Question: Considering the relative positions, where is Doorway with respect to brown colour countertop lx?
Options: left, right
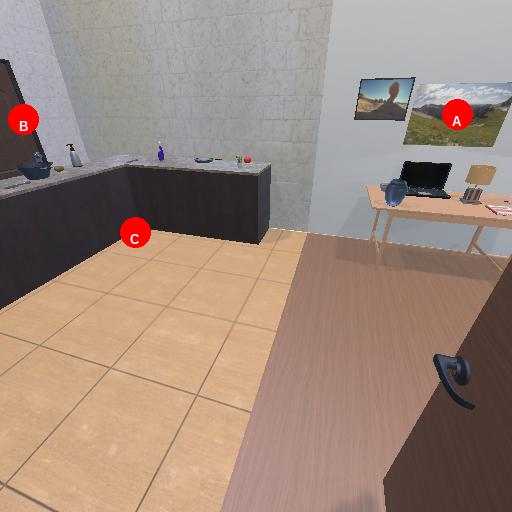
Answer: left